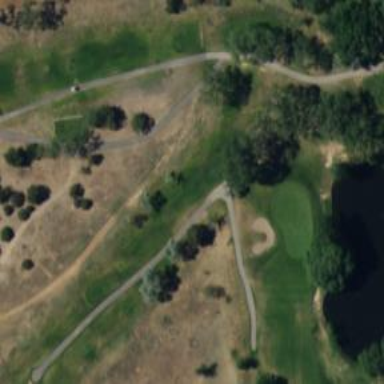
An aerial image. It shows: Path used for both walking and golf.